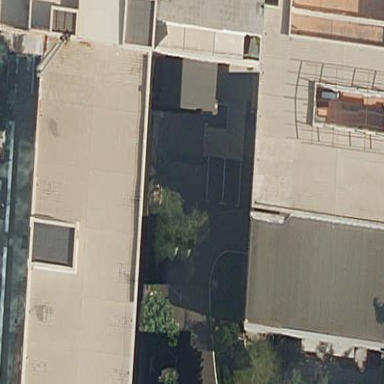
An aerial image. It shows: Office building.